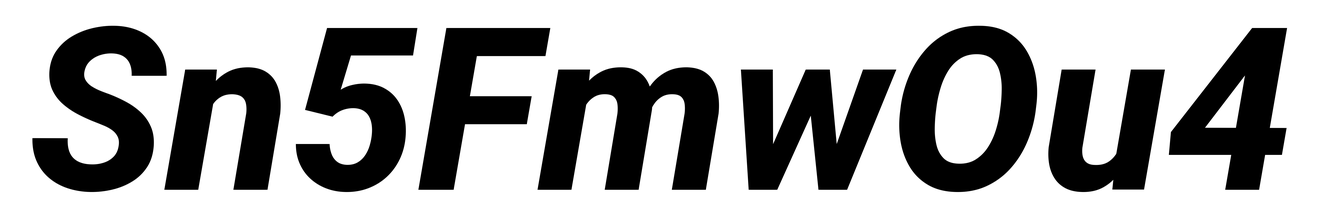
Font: Roboto-Italic_ExtraBold_Italic